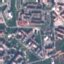
Land use / land cover class: Residential